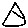
Label: triangle